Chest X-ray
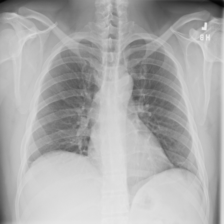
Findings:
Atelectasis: positive
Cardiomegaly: negative
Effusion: negative
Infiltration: negative
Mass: negative
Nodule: negative
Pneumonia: negative
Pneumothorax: negative
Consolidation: negative
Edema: negative
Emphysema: negative
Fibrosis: negative
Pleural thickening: negative
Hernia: negative